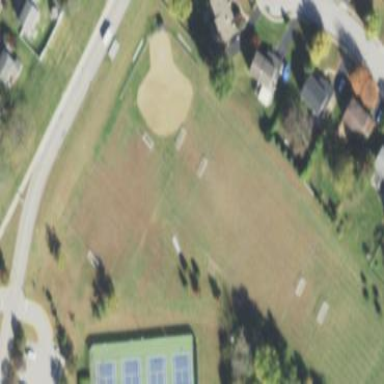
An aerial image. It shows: Baseball pitch for leisure land.